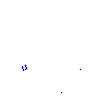
Particle: proton